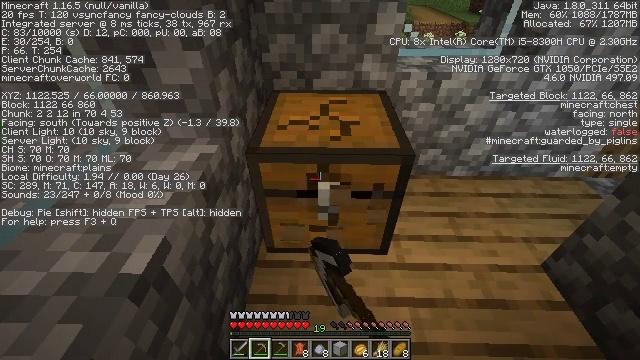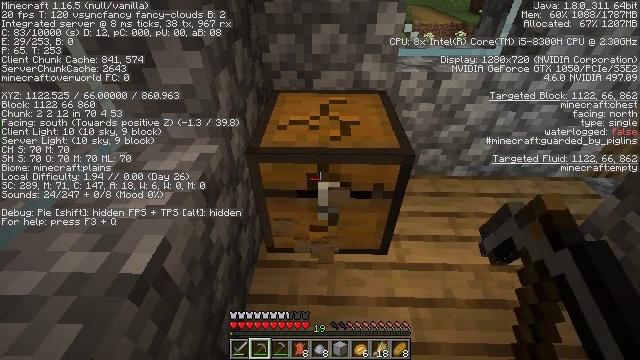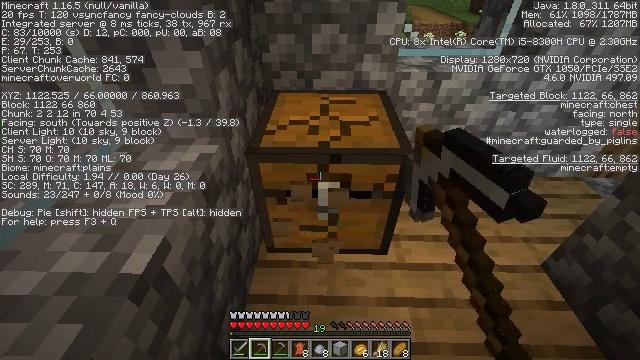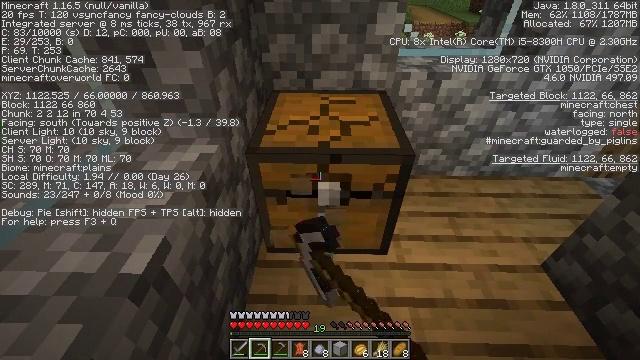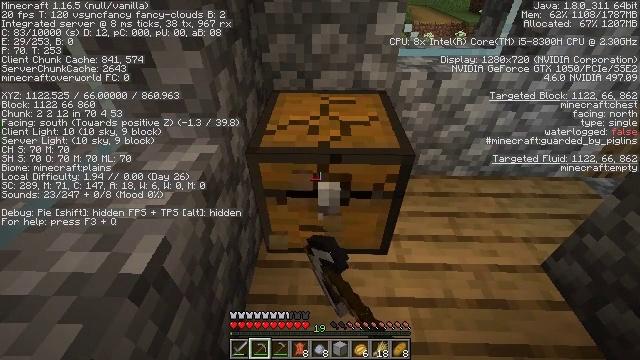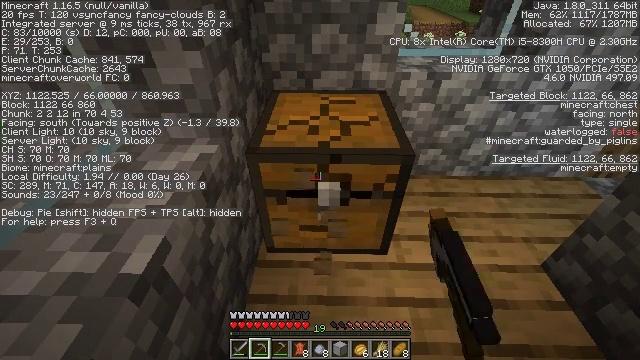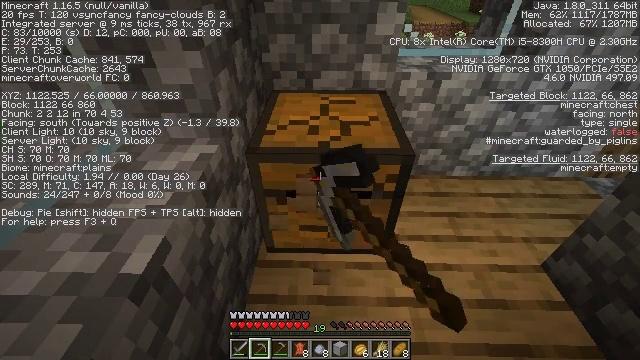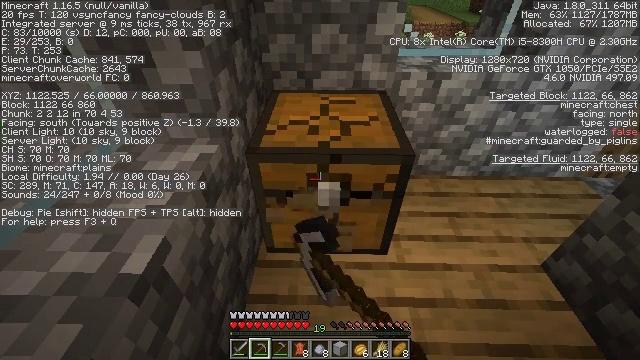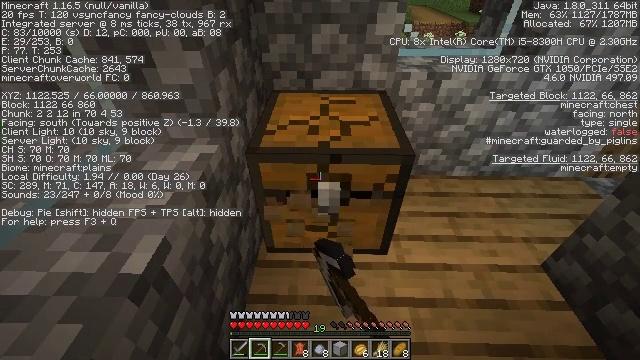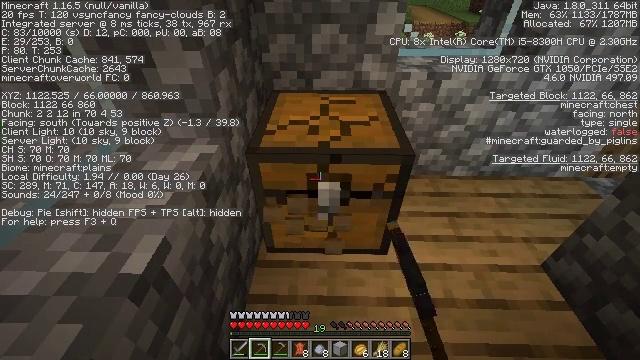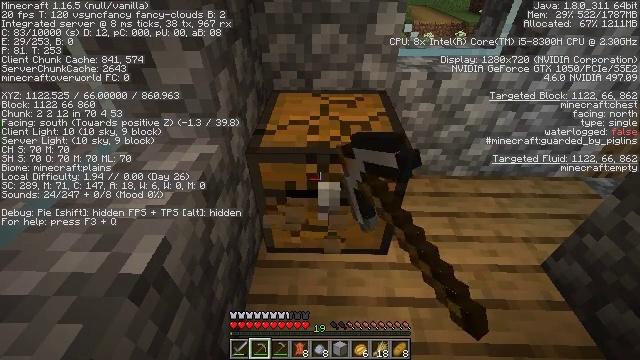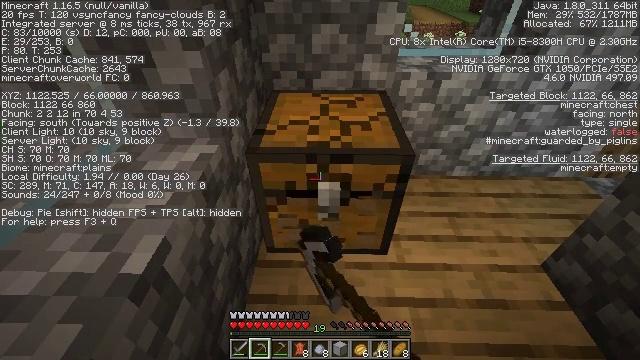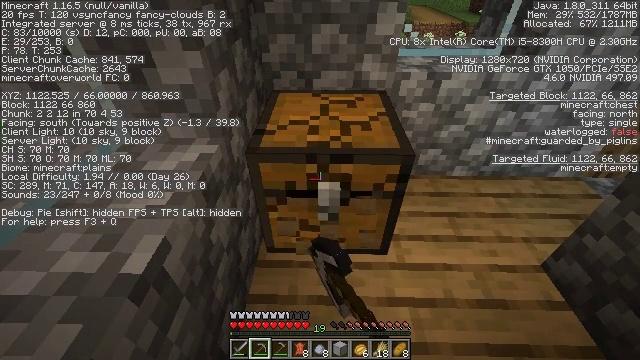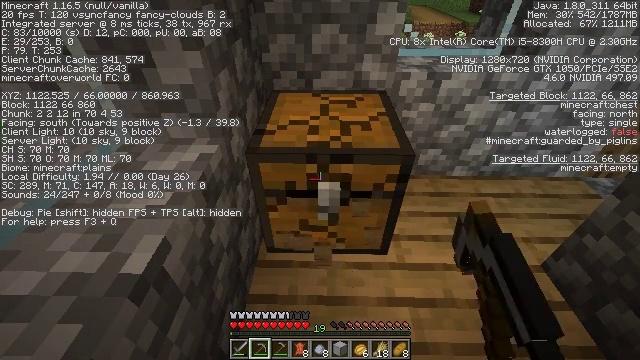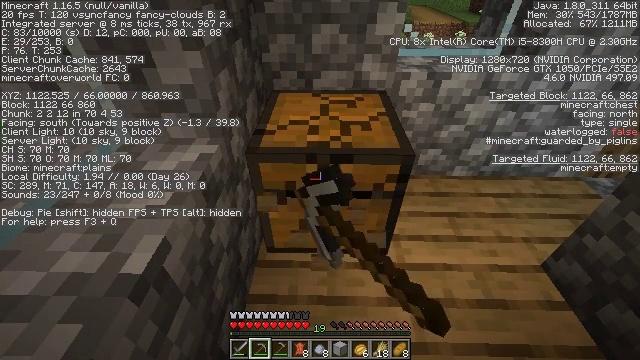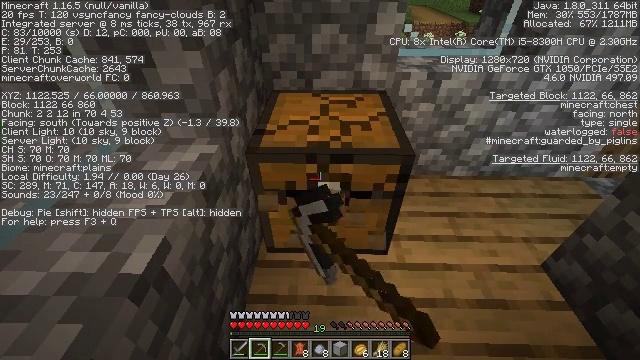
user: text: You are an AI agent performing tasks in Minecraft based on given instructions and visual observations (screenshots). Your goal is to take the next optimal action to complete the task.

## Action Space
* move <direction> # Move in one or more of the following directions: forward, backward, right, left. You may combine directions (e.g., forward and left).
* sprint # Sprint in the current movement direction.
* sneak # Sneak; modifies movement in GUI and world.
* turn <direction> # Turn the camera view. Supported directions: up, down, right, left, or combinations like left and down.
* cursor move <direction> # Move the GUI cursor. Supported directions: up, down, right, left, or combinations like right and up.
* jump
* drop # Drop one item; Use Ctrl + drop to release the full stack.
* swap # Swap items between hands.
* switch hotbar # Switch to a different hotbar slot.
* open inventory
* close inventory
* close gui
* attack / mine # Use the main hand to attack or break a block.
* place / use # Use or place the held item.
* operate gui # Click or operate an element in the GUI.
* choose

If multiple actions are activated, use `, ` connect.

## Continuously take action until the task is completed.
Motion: motion action
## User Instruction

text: Reclaim the chest into your inventory.
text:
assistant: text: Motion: attack / mine
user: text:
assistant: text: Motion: attack / mine
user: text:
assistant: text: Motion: attack / mine
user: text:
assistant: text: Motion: attack / mine
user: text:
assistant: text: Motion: attack / mine
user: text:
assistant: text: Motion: attack / mine
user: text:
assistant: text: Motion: attack / mine
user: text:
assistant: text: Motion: attack / mine
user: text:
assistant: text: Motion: attack / mine
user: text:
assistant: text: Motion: attack / mine
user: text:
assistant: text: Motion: attack / mine
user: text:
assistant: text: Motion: attack / mine
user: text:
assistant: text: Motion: attack / mine
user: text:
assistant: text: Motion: attack / mine
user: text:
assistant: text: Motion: attack / mine
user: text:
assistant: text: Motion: attack / mine
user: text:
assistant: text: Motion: attack / mine
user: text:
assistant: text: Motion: attack / mine
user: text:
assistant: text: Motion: attack / mine
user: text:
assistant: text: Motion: attack / mine
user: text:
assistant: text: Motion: attack / mine
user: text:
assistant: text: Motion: attack / mine
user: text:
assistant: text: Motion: attack / mine
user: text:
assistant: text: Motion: attack / mine
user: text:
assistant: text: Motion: attack / mine
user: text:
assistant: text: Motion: attack / mine
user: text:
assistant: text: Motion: attack / mine
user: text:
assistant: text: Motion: attack / mine
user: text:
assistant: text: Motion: attack / mine
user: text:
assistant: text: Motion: attack / mine